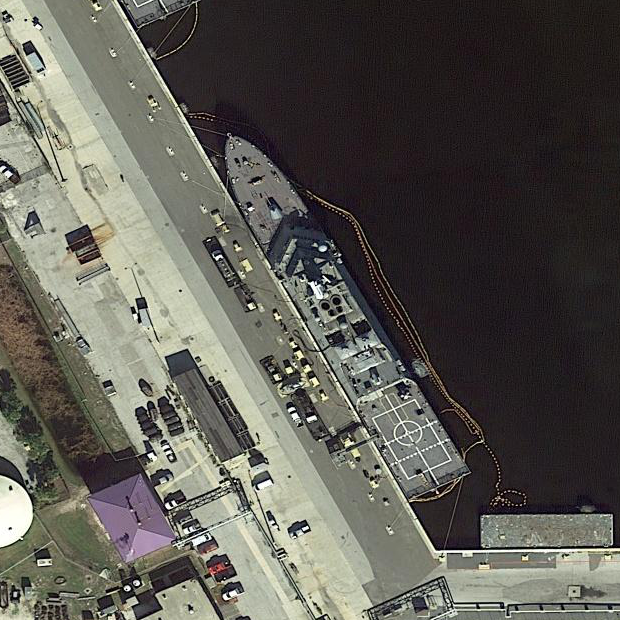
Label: Freedom-class_combat_ship